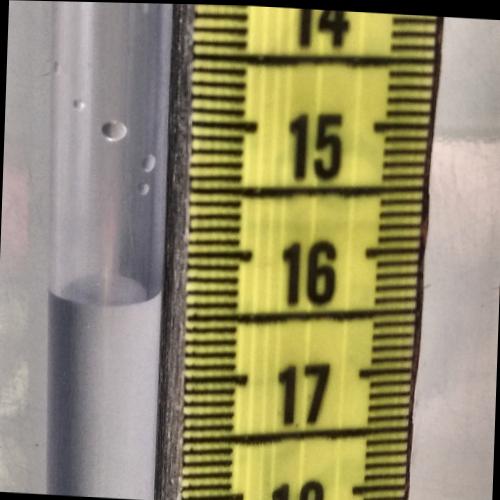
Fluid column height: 16.3 cm